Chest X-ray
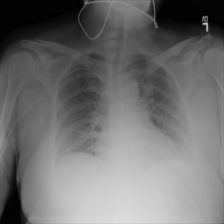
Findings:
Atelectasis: negative
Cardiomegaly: negative
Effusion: negative
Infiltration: negative
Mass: negative
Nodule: negative
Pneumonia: negative
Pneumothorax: negative
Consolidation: negative
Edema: negative
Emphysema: negative
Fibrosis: negative
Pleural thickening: negative
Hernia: negative